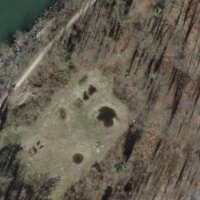
EUNIS habitat code: 41
Species observed at this site:
Veronica chamaedrys
Holcus lanatus
Trifolium pratense
Euphorbia cyparissias
Chorthippus biguttulus